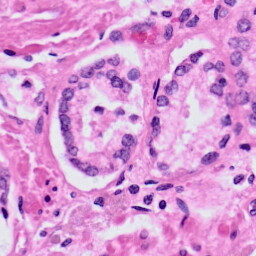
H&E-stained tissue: Prostate